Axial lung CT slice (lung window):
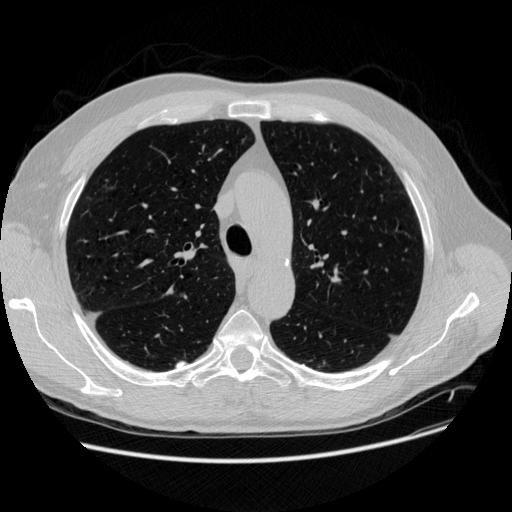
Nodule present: no